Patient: sex M, age 47
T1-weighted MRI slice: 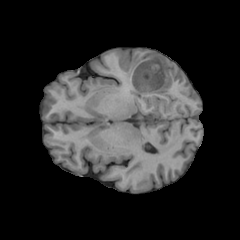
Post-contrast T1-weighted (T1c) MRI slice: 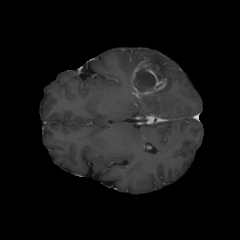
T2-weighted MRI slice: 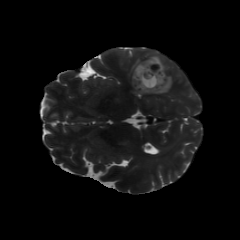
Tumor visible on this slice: yes
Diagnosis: Glioblastoma, IDH-wildtype
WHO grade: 4